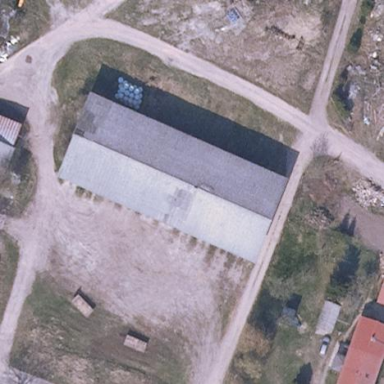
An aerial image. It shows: View of roof of building.